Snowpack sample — Buffalo Mountain, Silverthorne, Colorado, USA (1/25/25, 10:11 AM MST)
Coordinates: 39.6222, -106.1139
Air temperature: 22 °F
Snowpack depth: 110 cm
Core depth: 10 cm
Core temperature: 46.4 °F
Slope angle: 12°, slope face: 102°
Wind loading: high
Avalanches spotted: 0
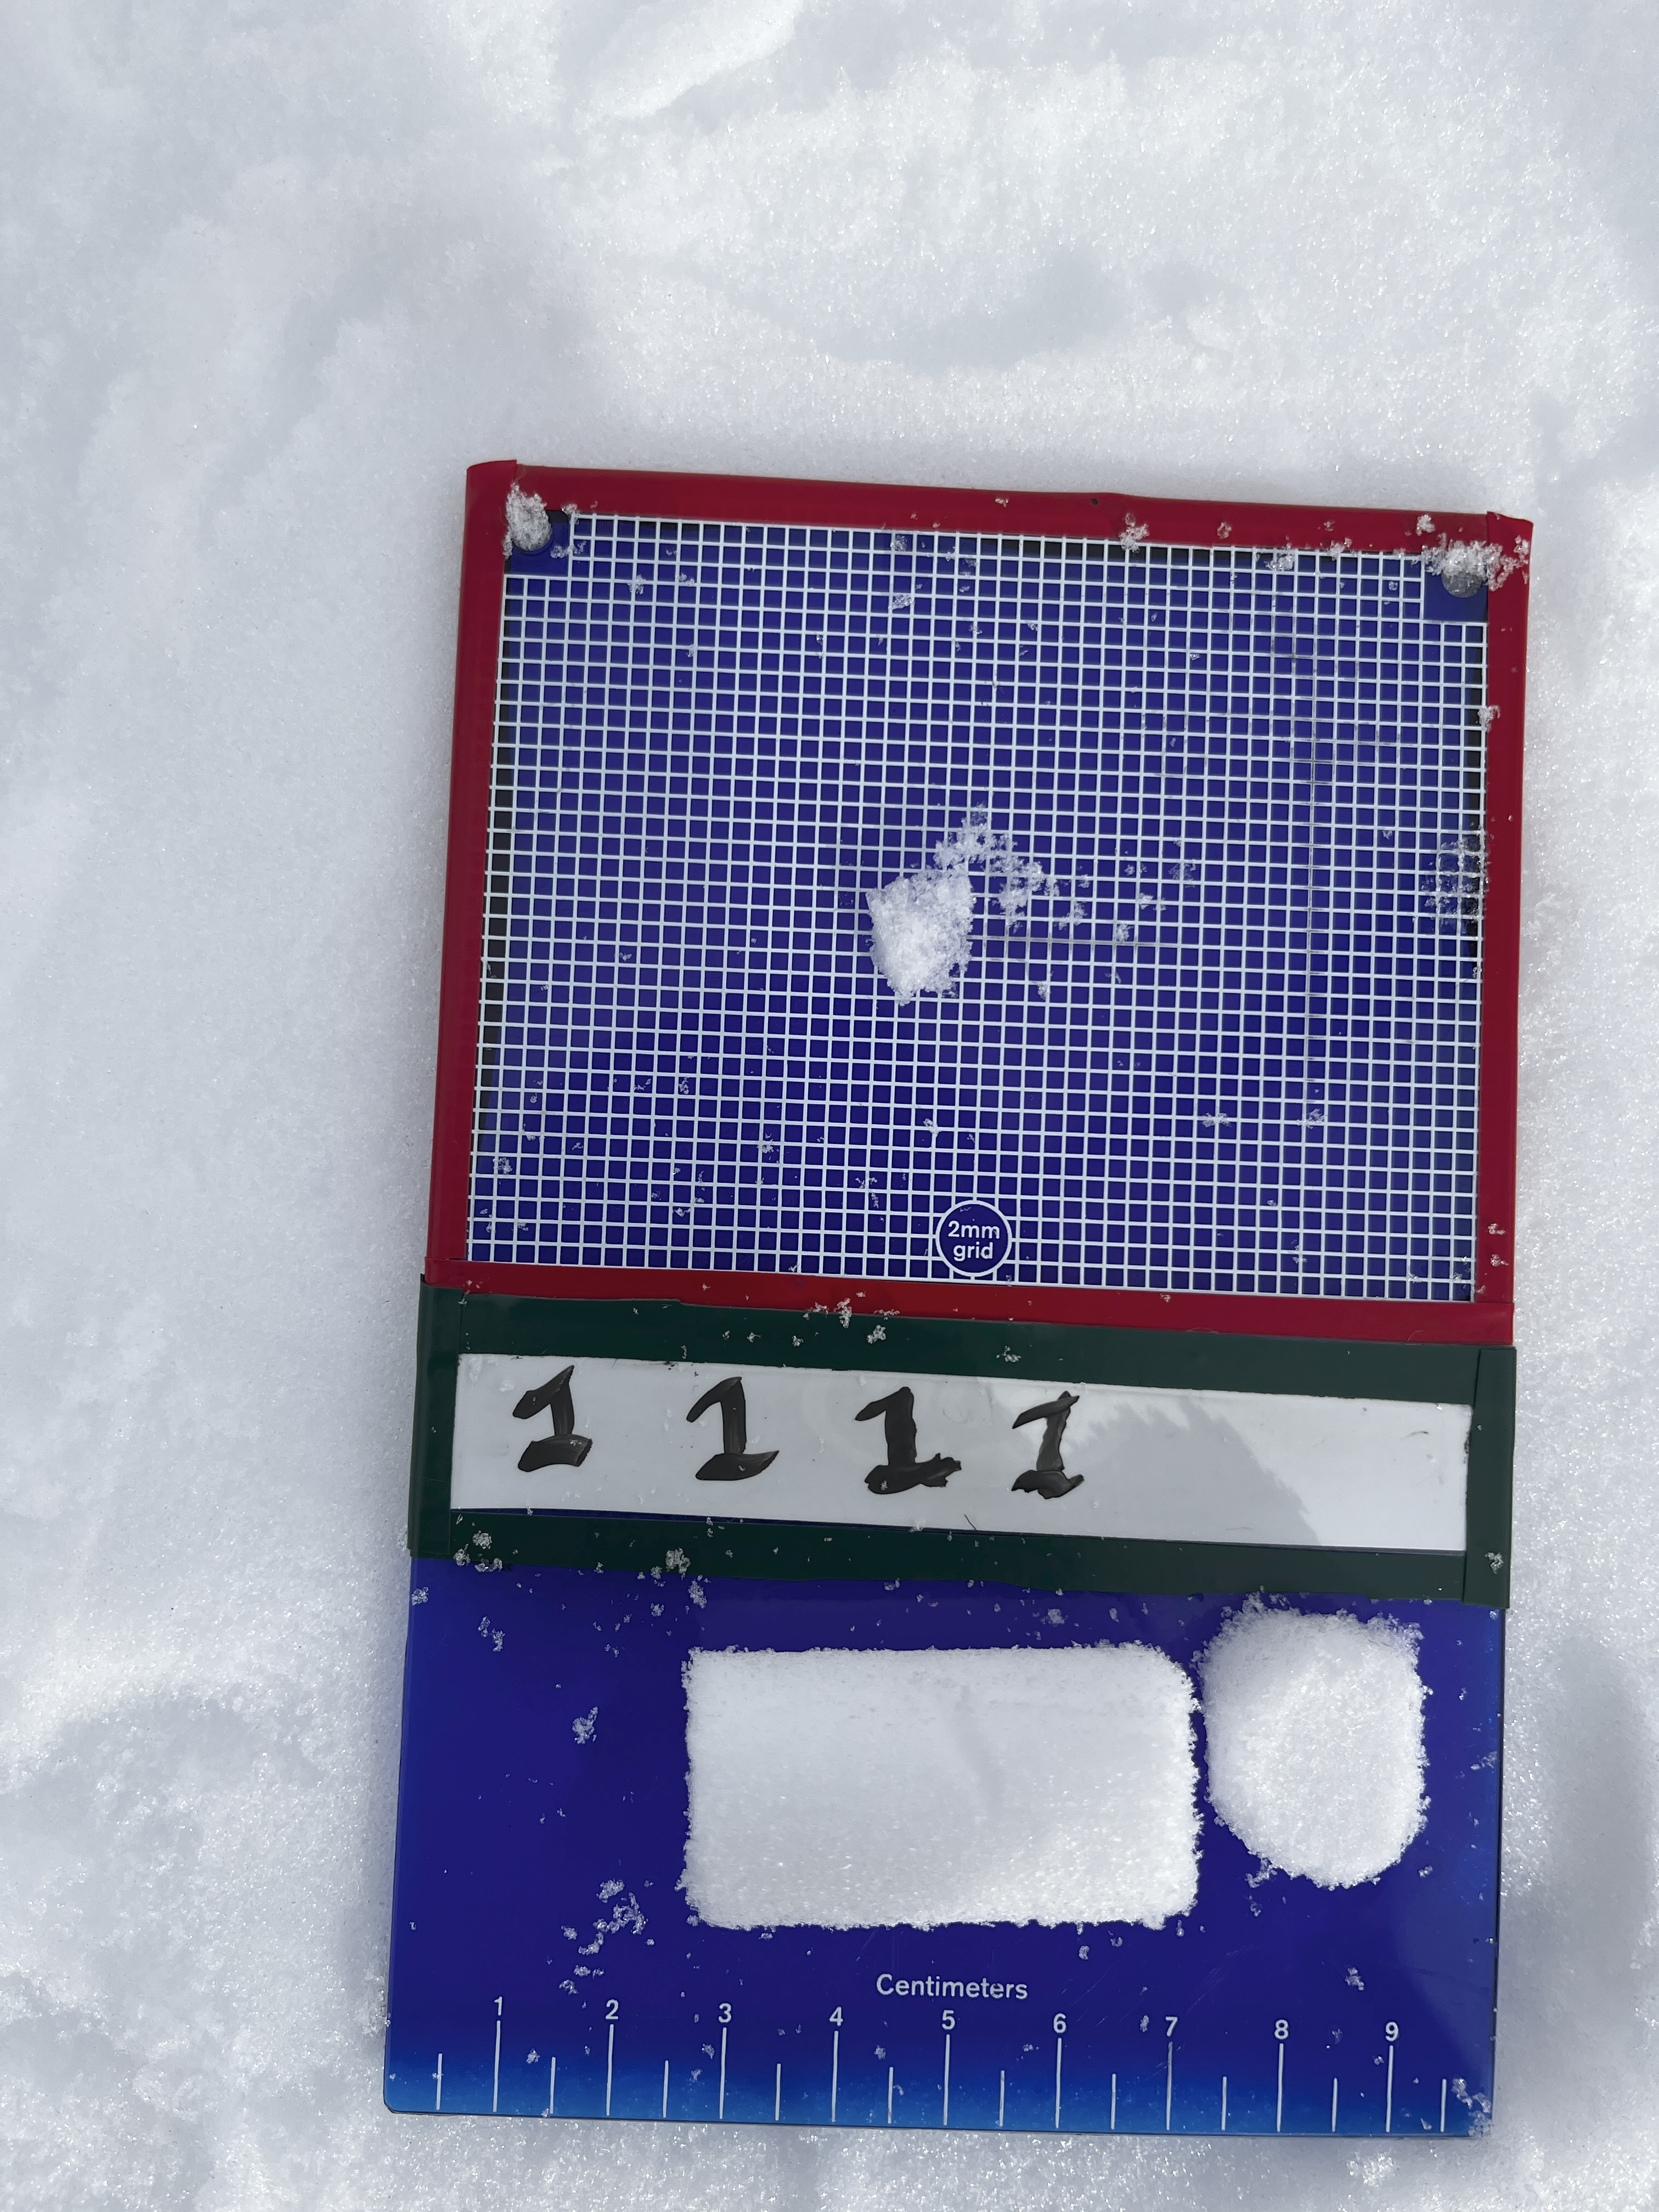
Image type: crystal_card
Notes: No avalanches nearby, collected on the outskirts of a fire break 15 meters from the treeline, on way to Buffalo and Red Mountain